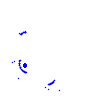
Particle: pion